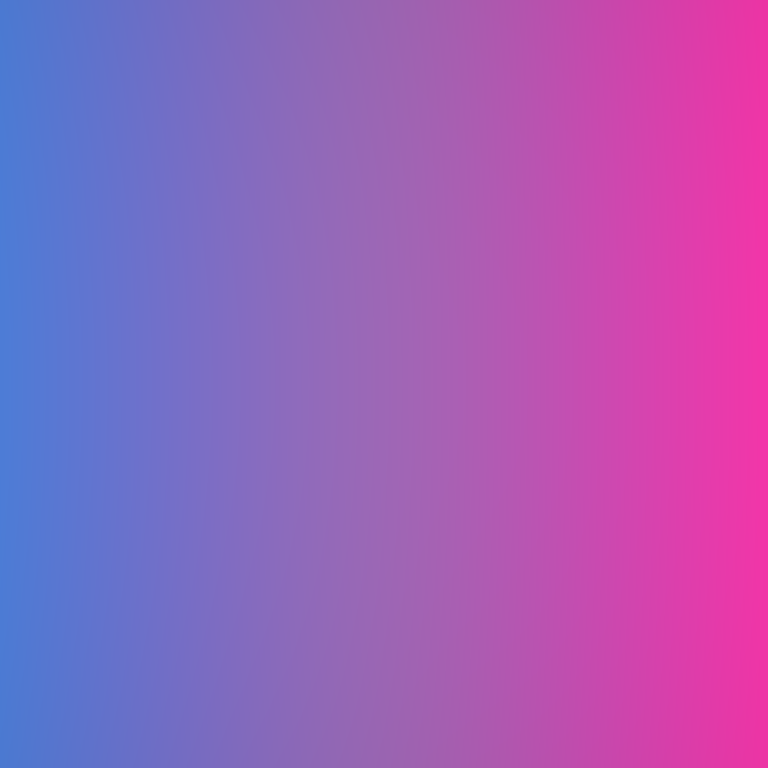
Abstract light effect, smooth gradient from soft blue to vibrant pink, calm atmosphere, diffuse light, no room, no furniture, no objects.